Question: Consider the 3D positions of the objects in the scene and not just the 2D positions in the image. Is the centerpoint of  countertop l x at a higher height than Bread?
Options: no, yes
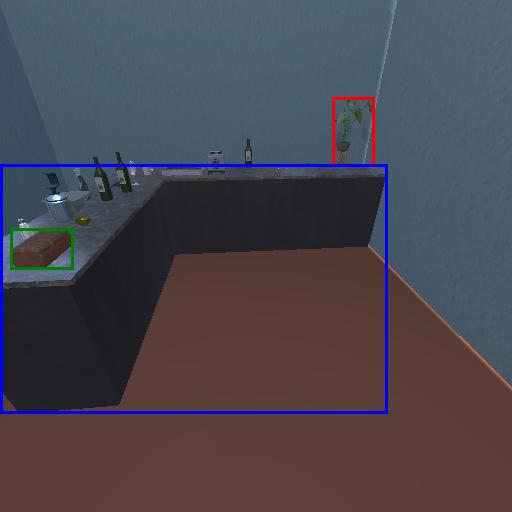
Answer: no